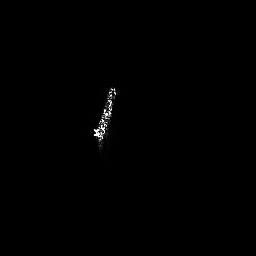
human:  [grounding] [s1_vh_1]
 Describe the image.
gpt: In the satellite image, there is  <ref>1 large ship </ref> <box>[[34, 32, 44, 58, 0]]</box> located at center.